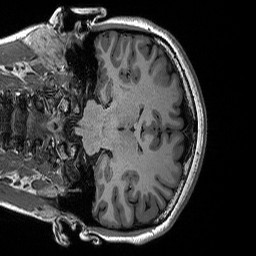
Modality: T1w
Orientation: coronal
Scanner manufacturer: siemens
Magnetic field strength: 3 T
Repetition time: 2.3 s
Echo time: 0.00288 s